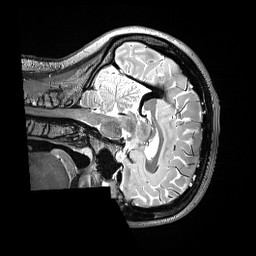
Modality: T2w
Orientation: sagittal
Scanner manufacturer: siemens
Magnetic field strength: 3 T
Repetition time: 3.2 s
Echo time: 0.564 s